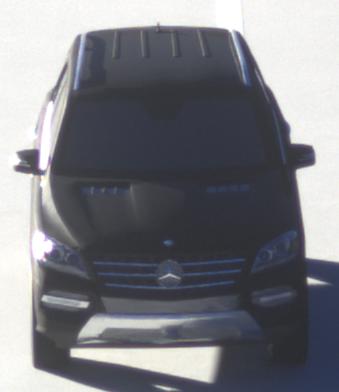
Make: Mercedes-Benz
Model: ML 350
Detailed model: M-Class (166)
Model produced from: 2011/11
Model produced until: 2014/10
Doors: 5
Color: black
Road condition: dry road
Daytime: sunrise or sunset
Contrast: high contrast